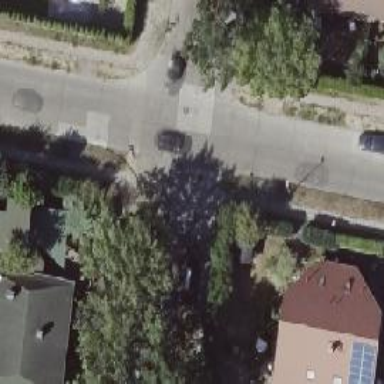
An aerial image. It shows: Sidewalk.